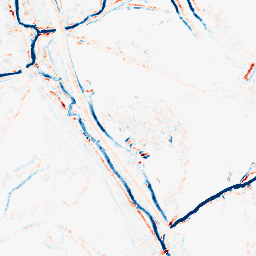
Category: morphological
Decomposition family: morphological_diamond
Decomposition parameters: operation: average
radius: 3
Upsampling method: sinc_hamming
Upsampling parameters: scale: 4
kernel_size: 8
Upsampling scale: 4